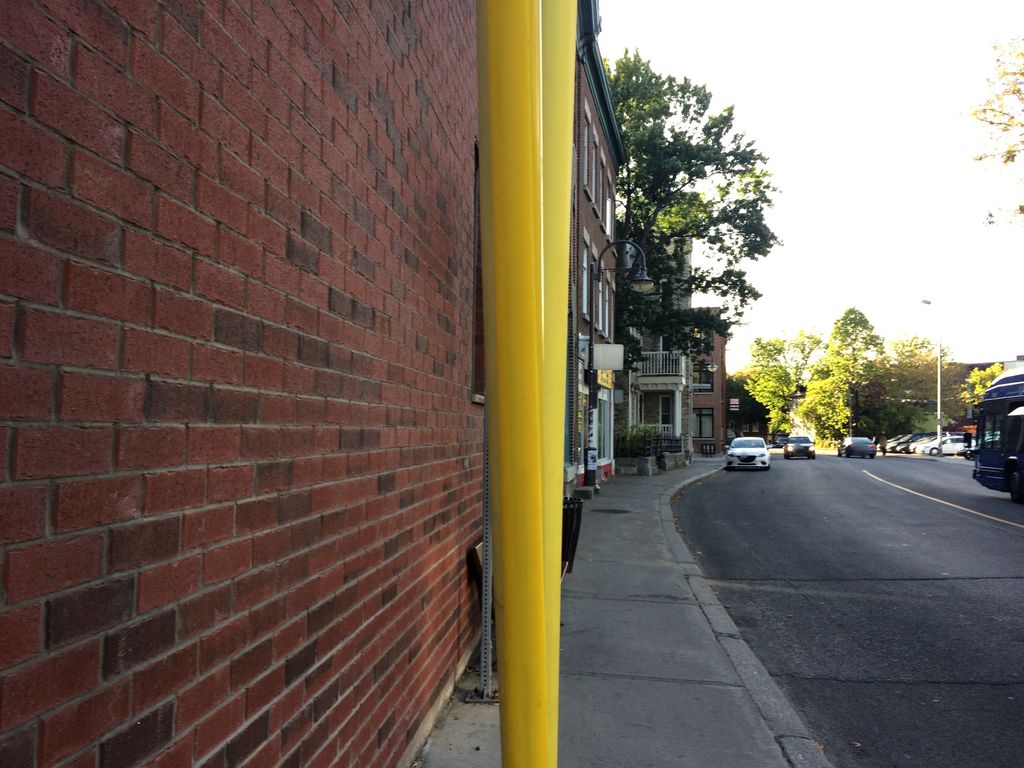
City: quebec_city